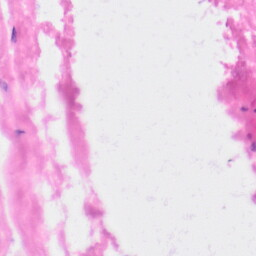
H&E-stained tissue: Kidney